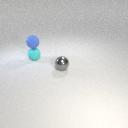
small cyan rubber sphere to the left of small gray metal sphere